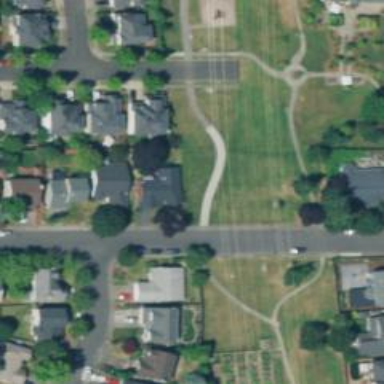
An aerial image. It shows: Crossing on path.